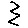
Label: zigzag